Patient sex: M
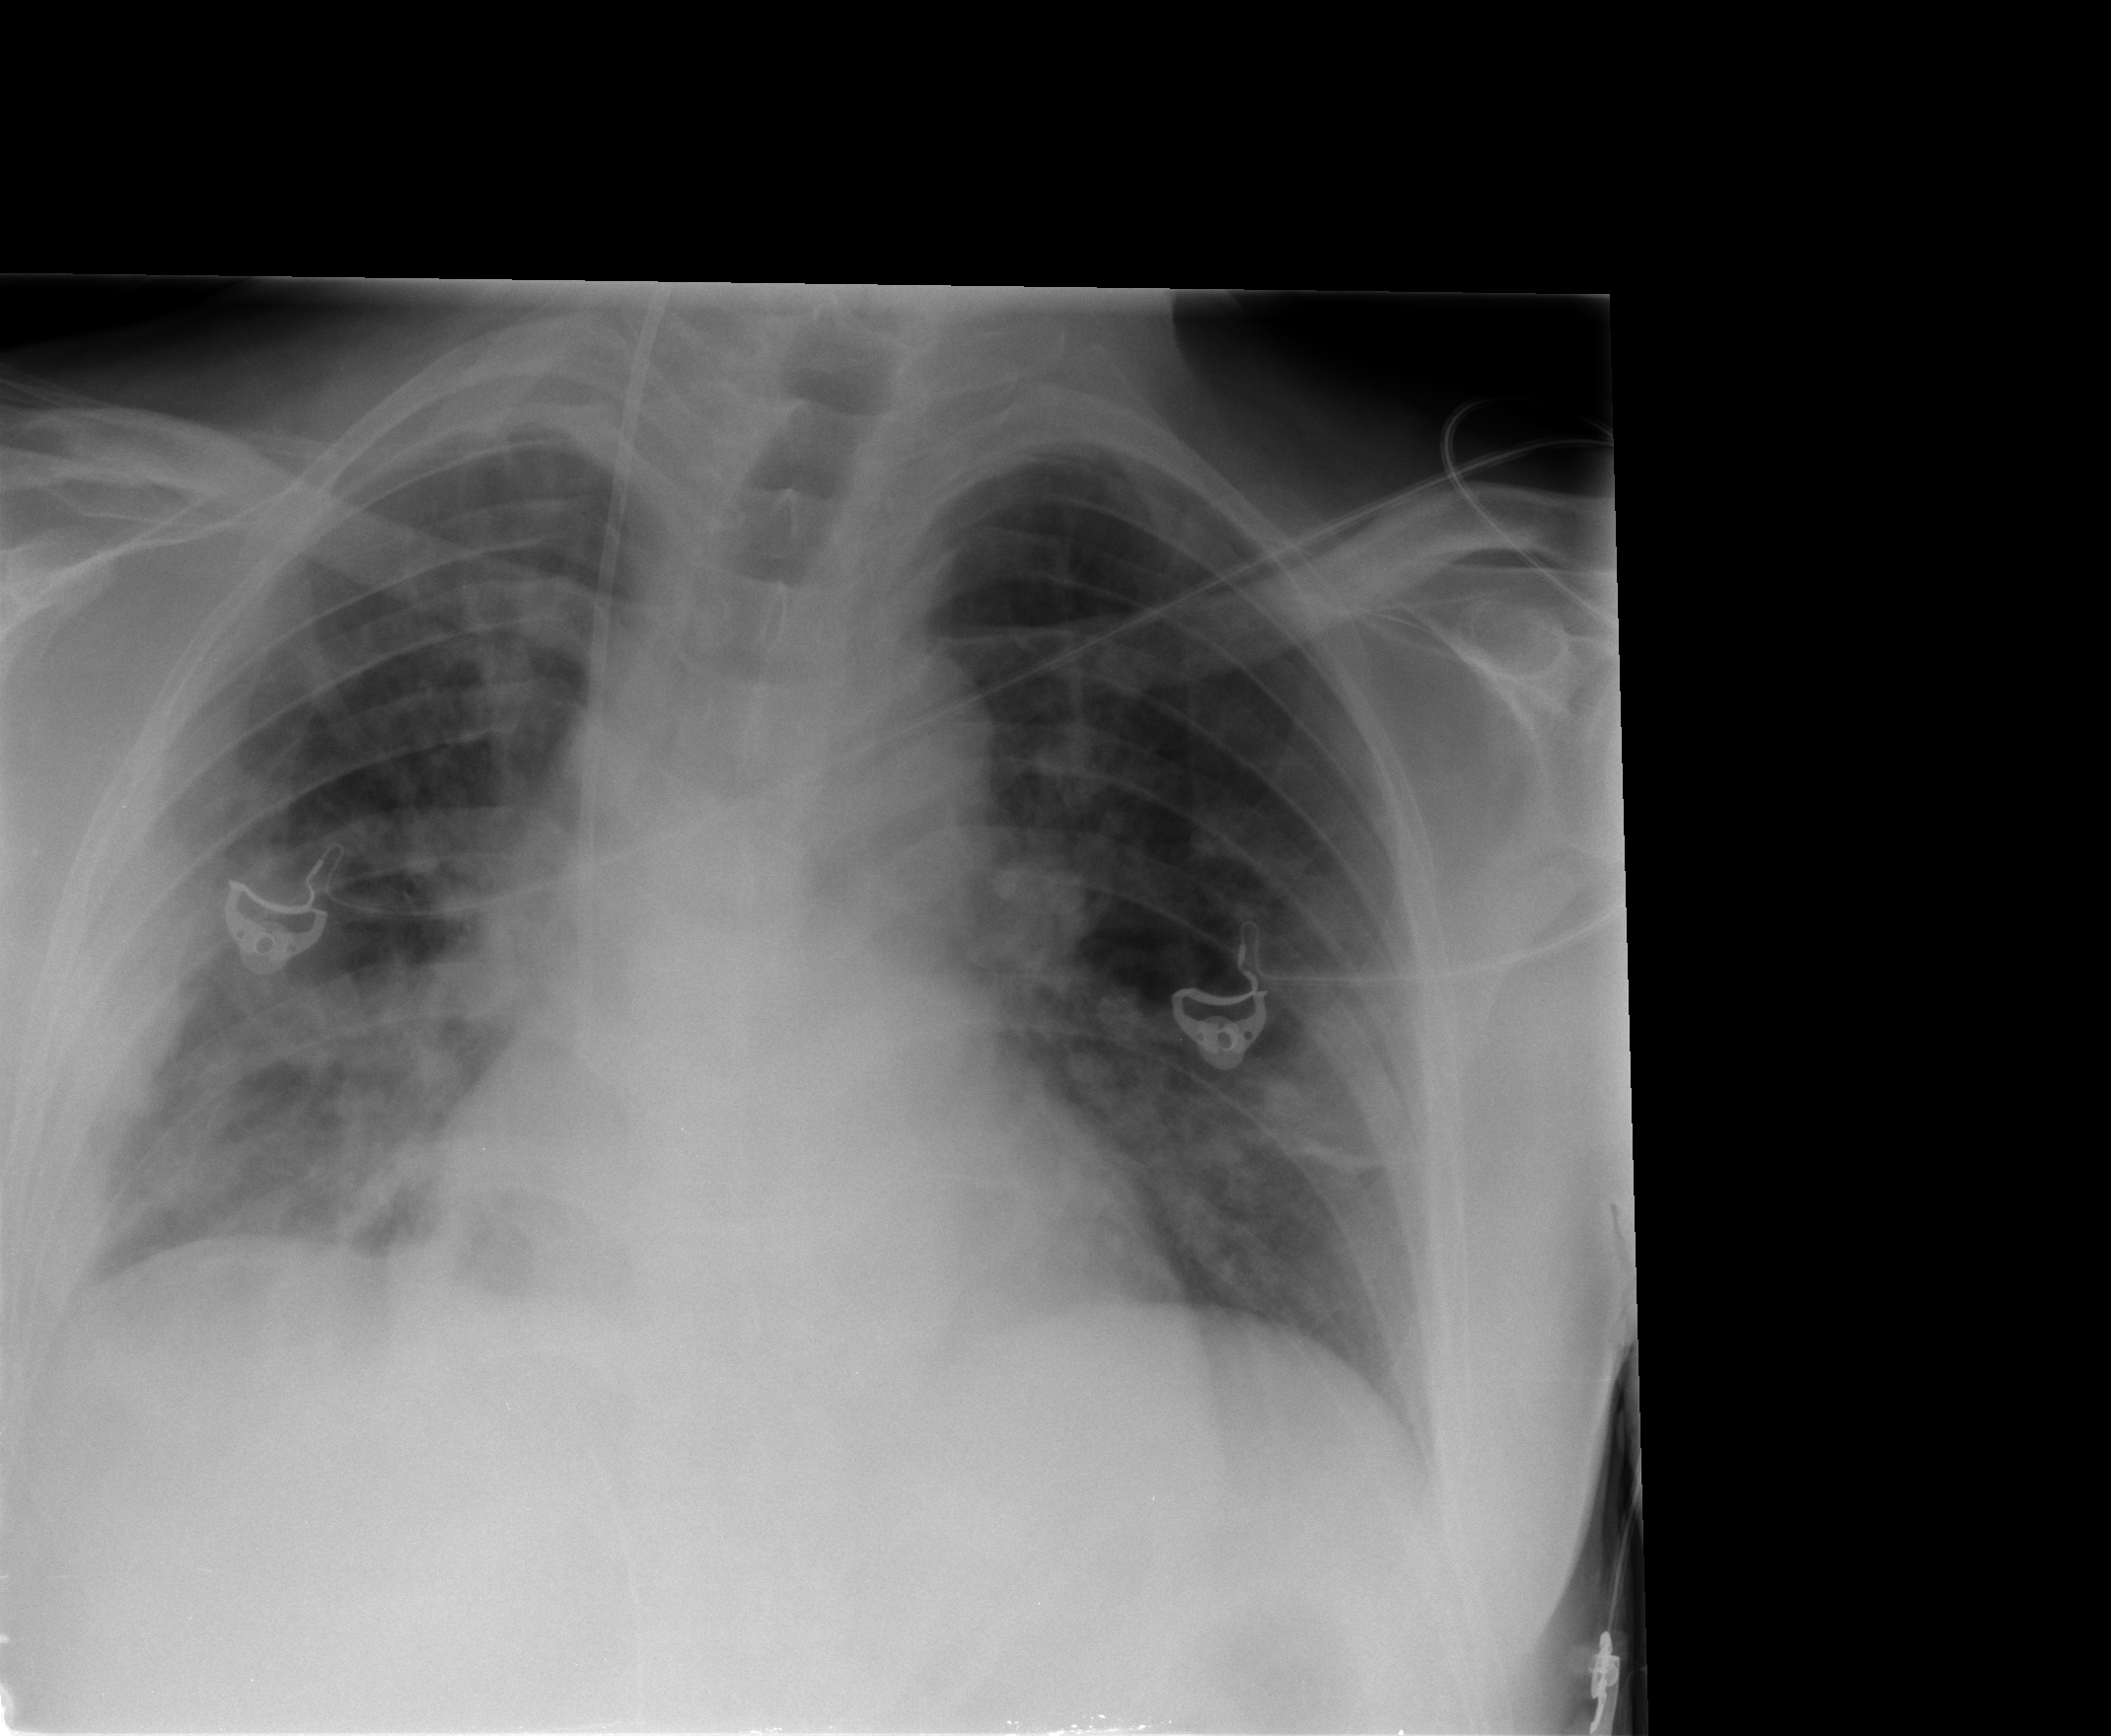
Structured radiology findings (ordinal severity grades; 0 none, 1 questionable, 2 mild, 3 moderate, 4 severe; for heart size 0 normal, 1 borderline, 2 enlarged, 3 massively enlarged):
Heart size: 1
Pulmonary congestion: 2
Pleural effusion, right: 1
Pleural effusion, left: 0
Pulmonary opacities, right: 2
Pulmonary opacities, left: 0
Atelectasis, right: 2
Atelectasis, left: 2